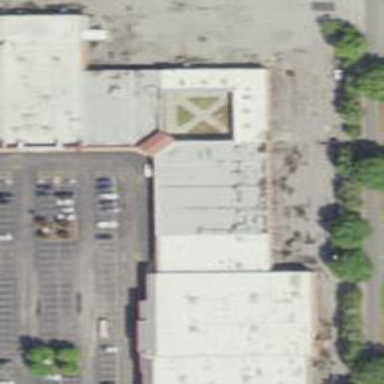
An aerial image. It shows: Fitness centre on leisure land.